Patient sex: M
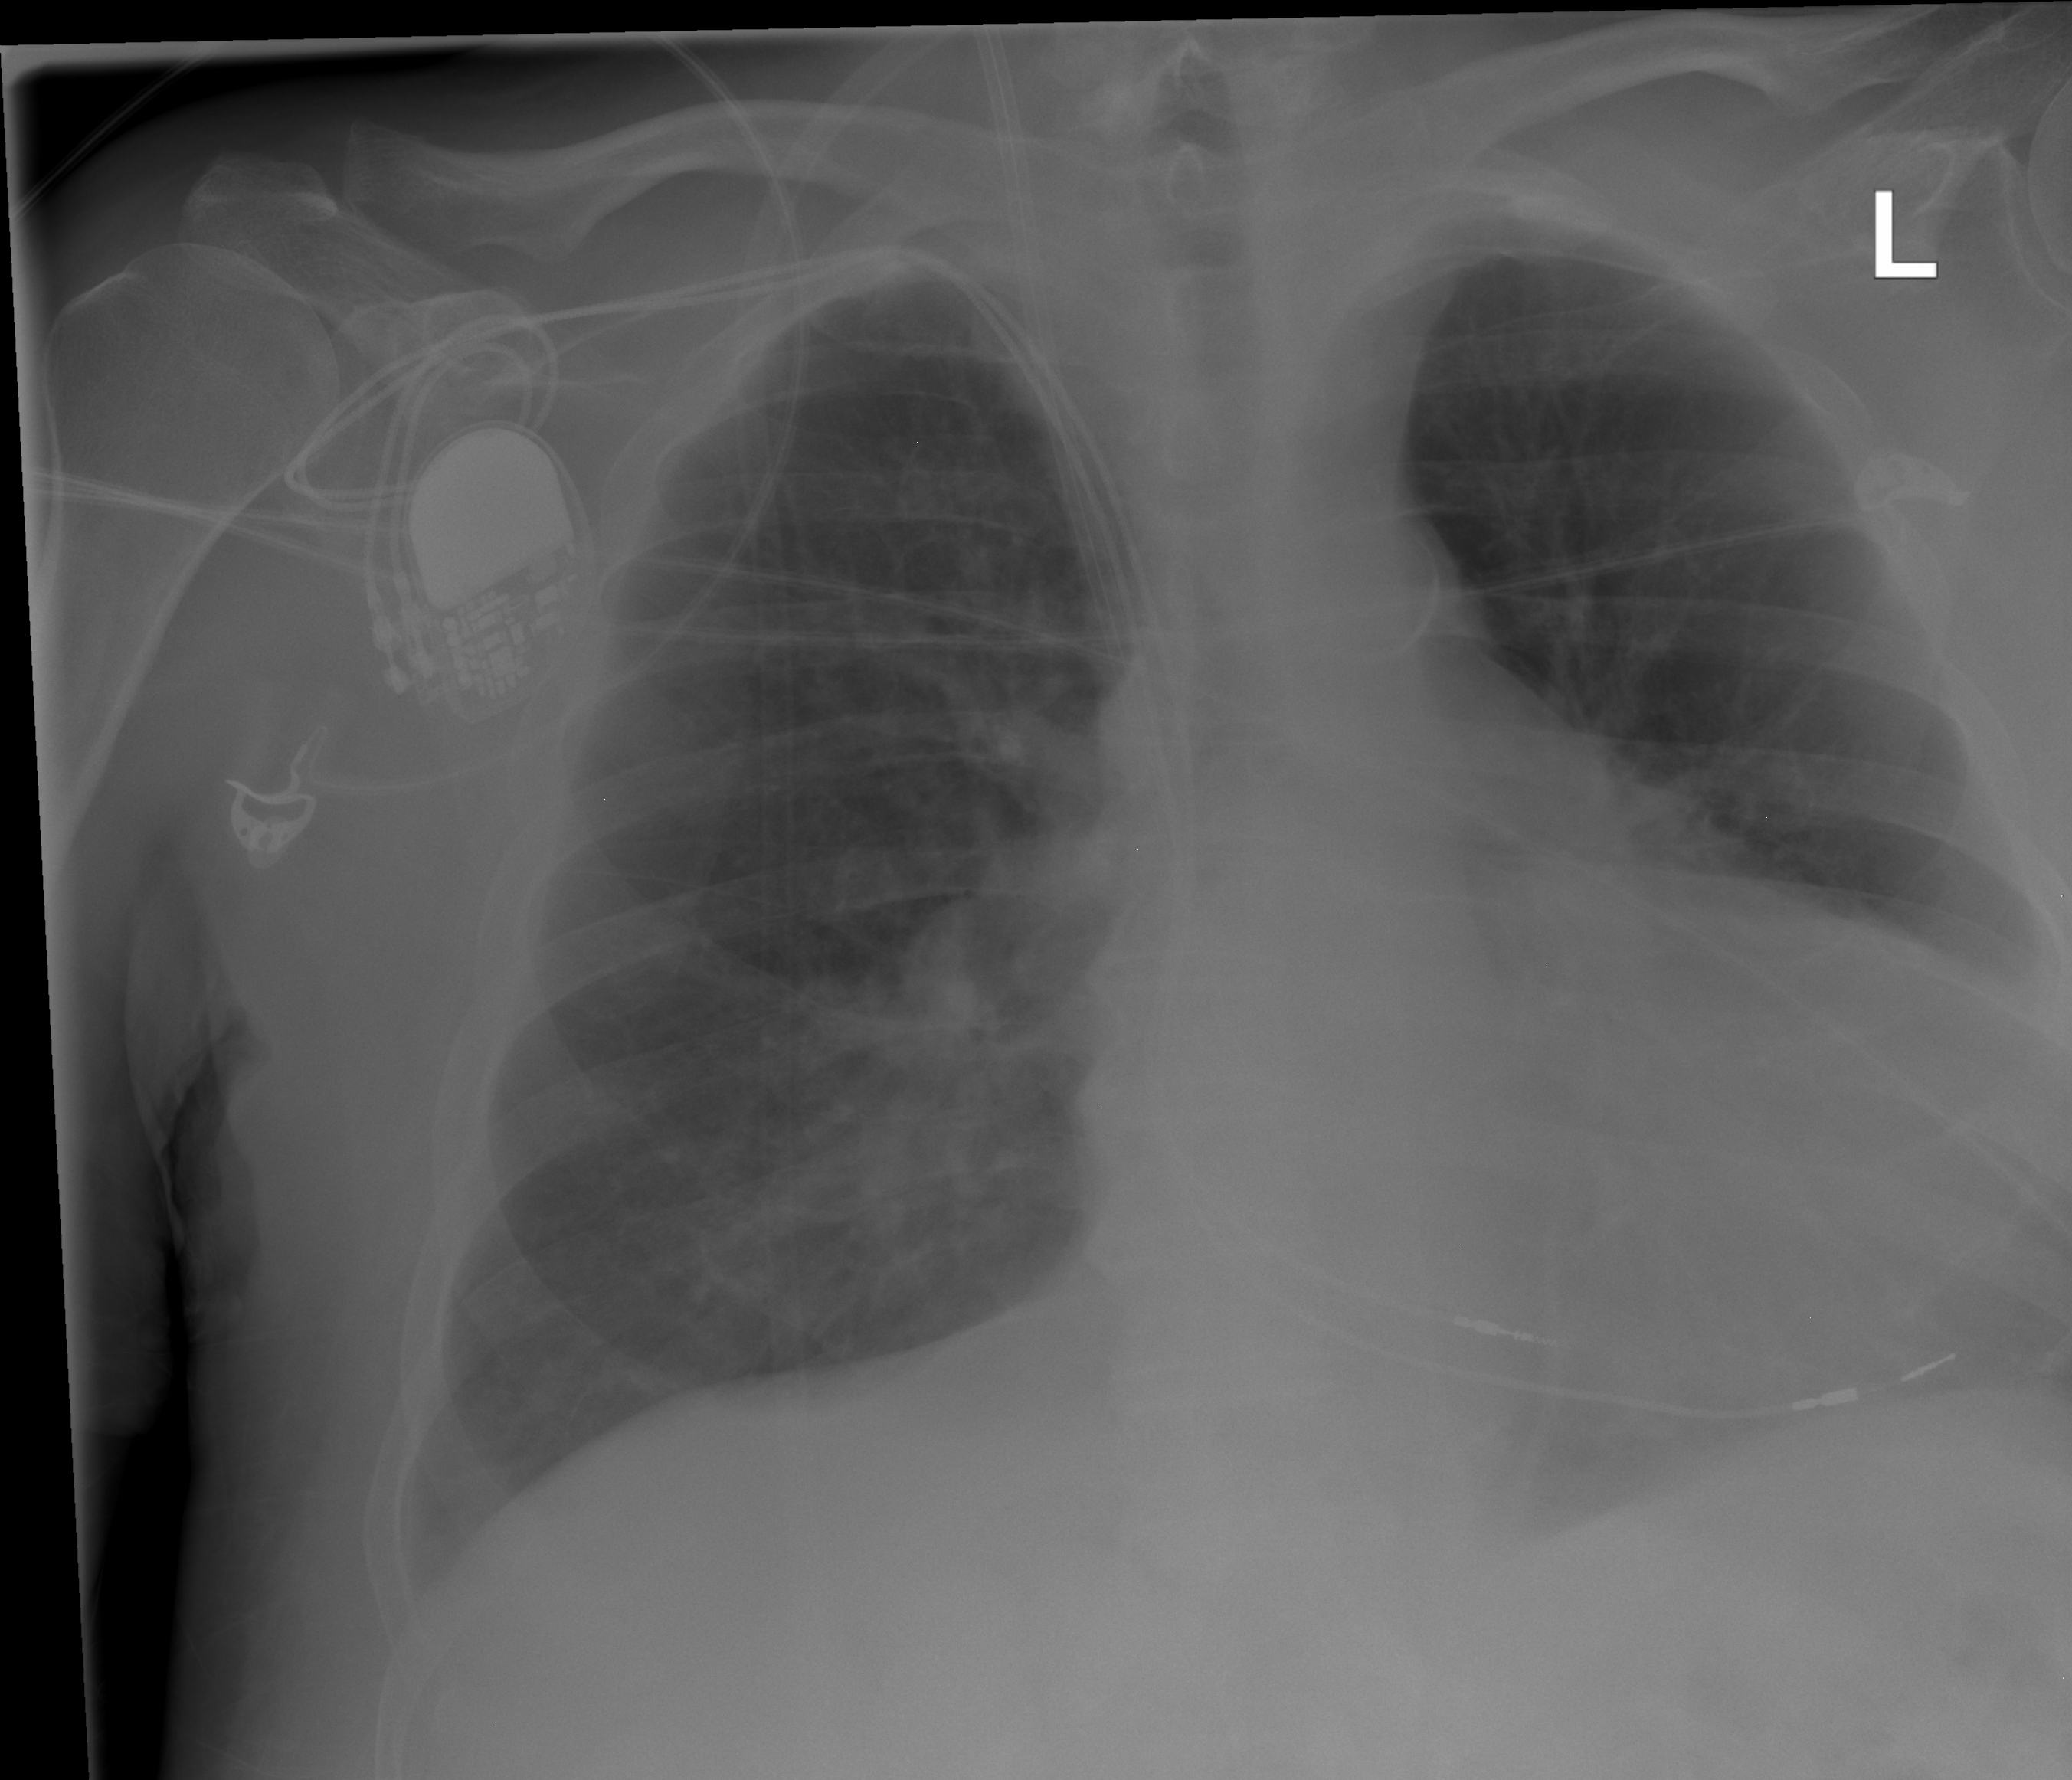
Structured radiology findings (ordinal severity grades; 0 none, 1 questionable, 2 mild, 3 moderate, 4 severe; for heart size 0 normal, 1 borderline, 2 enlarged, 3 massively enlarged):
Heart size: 2
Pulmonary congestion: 0
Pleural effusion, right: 0
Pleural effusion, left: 0
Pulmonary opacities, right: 2
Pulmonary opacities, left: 0
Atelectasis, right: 2
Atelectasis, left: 2